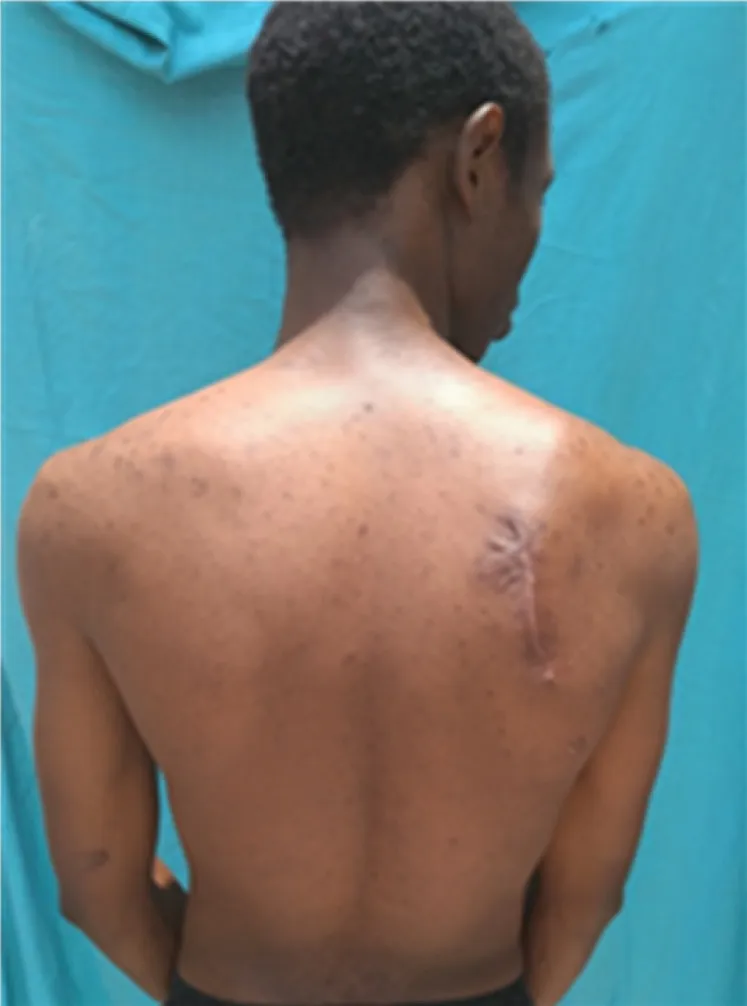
Attempted surgical scar and right scapula winging.
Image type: medical_photograph (other_medical_photograph)